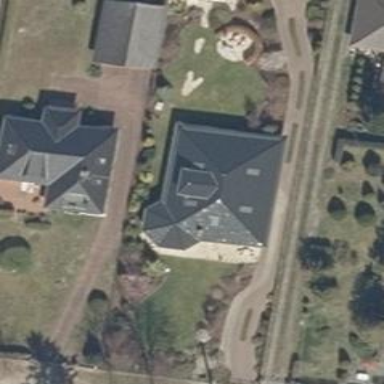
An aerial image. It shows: Detached building with hipped roof.